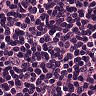
Metastatic tissue present: yes